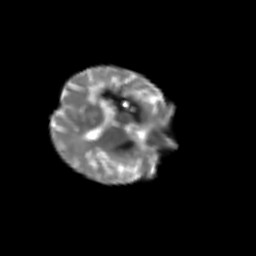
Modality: T2w
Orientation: axial
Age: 51
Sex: female
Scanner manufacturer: siemens
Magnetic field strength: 3 T
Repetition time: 3.2 s
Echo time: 0.081 s